Question: As you can see in the image below, the text field (using bootstrap) is not align horizontally with select2 dropdown listbox. How can I make it align ?

The following is the _form.html.erb code snippet.
The complete code can be found here <URL>
there 2 are the inputs that are not aligned <%= f.text_field :name %> and <%= select_tag(:option,..
'''
<script>
$(document).ready(function() {
$('select#option').select2();
});
</script>
<br><br>
<div class="field">
<%= f.label :name %><br>
<%= f.text_field :name %>
<%= select_tag(:option,
options_for_select([['All', 1], ['Co', 2], ['Bought', 3]] )) %>
</div>
'''
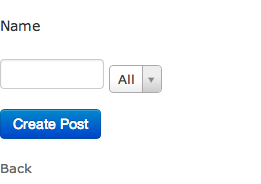
Answer: I also use select2 and Bootstrap in few projects. Select2 got its own style and applies after bootstrap. I think you'll have to play with some css margin, padding etc. You can give specific class to your select_tag for a better targeting:
'''
<%= select_tag(:option, options_for_select([['All', 1], ['Co', 2], ['Bought', 3]] ), {class: "my-specific-class-for-select2"}) %>
'''
<URL>
EDIT: with data-live-search
'''
<%= select_tag(:option, options_for_select([['All', 1], ['Co', 2], ['Bought', 3]] ), {class: "my-specific-class-for-select2", data:{live_search: "true"}) %>
'''
The tag will get the data-live-search attribute. Note that the underscore (_) will become an -.
<URL>
EDIT2:
With some adjustments in the html and css I got this working:
'''
application.scss
/*Solution for bootsrap styling compliance*/
a.select2-choice{
height: 35px !important;
span{
padding-top: 4px;
}
}
In the view
<div class="form-group clearfix">
<%= f.label :title %><br>
<div class="col-sm-4"><%= f.text_field :title, {class: "form-control"} %></div>
<div class="col-sm-3"><%= select_tag(:type,
options_for_select([['All', 1], ['Co', 2], ['Bought', 3], ['View', 4], ['Top API', 5]] ), {style: "width:100%;"}) %></div>
</div>
<div class="actions clearfix">
<%= f.submit :class => "btn btn-primary" %>
</div>
'''
Hope it helps.